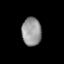
Tissue: lung
Cell type: Epithelial cells
Senescence score: 0.2138
Nuclear area (px): 539
Mean DAPI intensity: 150.391